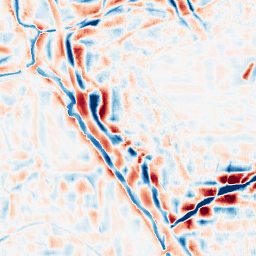
Category: wavelet
Decomposition family: wavelet_reverse_biorthogonal
Decomposition parameters: wavelet: rbio5.5
level: 4
Upsampling method: fft_zeropad
Upsampling parameters: scale: 4
Upsampling scale: 4